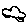
Label: car